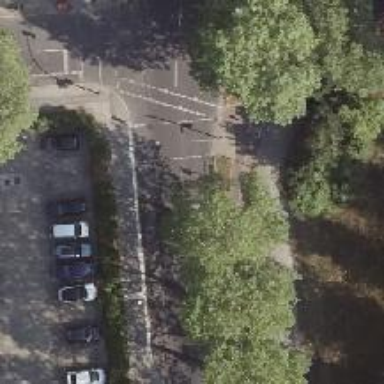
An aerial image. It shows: Avenue lined with deciduous broadleaved trees.